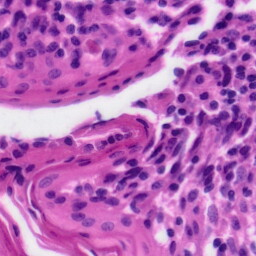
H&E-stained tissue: Tonsil